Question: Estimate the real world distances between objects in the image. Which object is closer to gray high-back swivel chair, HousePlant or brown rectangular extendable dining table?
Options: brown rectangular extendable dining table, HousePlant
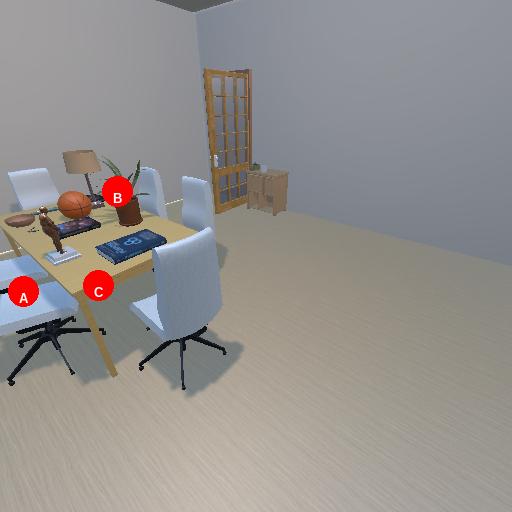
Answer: brown rectangular extendable dining table